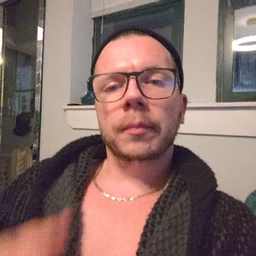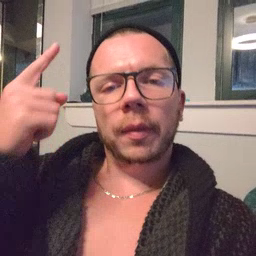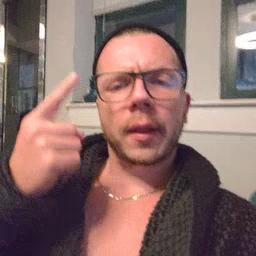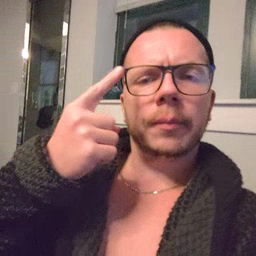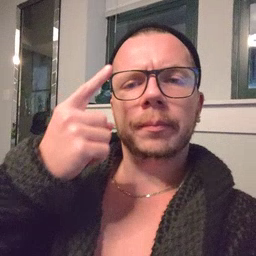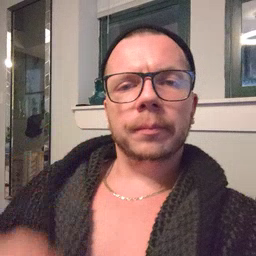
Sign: think